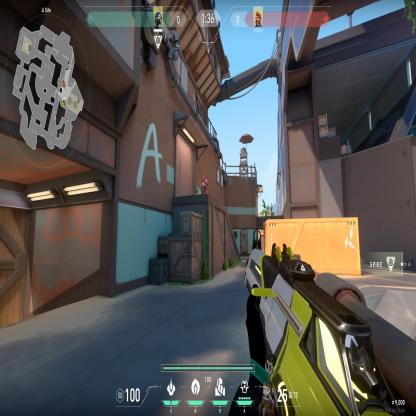
Label: enemy